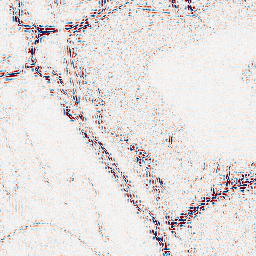
Category: wavelet
Decomposition family: wavelet_biorthogonal
Decomposition parameters: wavelet: bior5.5
level: 2
Upsampling method: lanczos
Upsampling parameters: scale: 8
Upsampling scale: 8